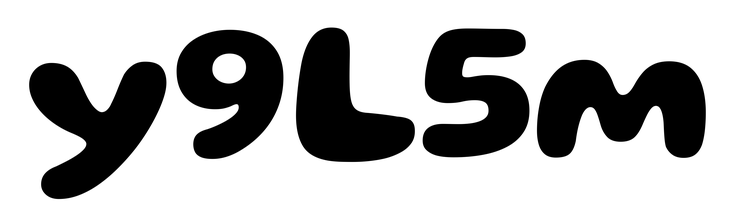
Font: Gluten_Bold